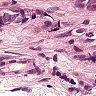
Metastatic tissue present: yes